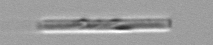
Label: Leptocylindrus